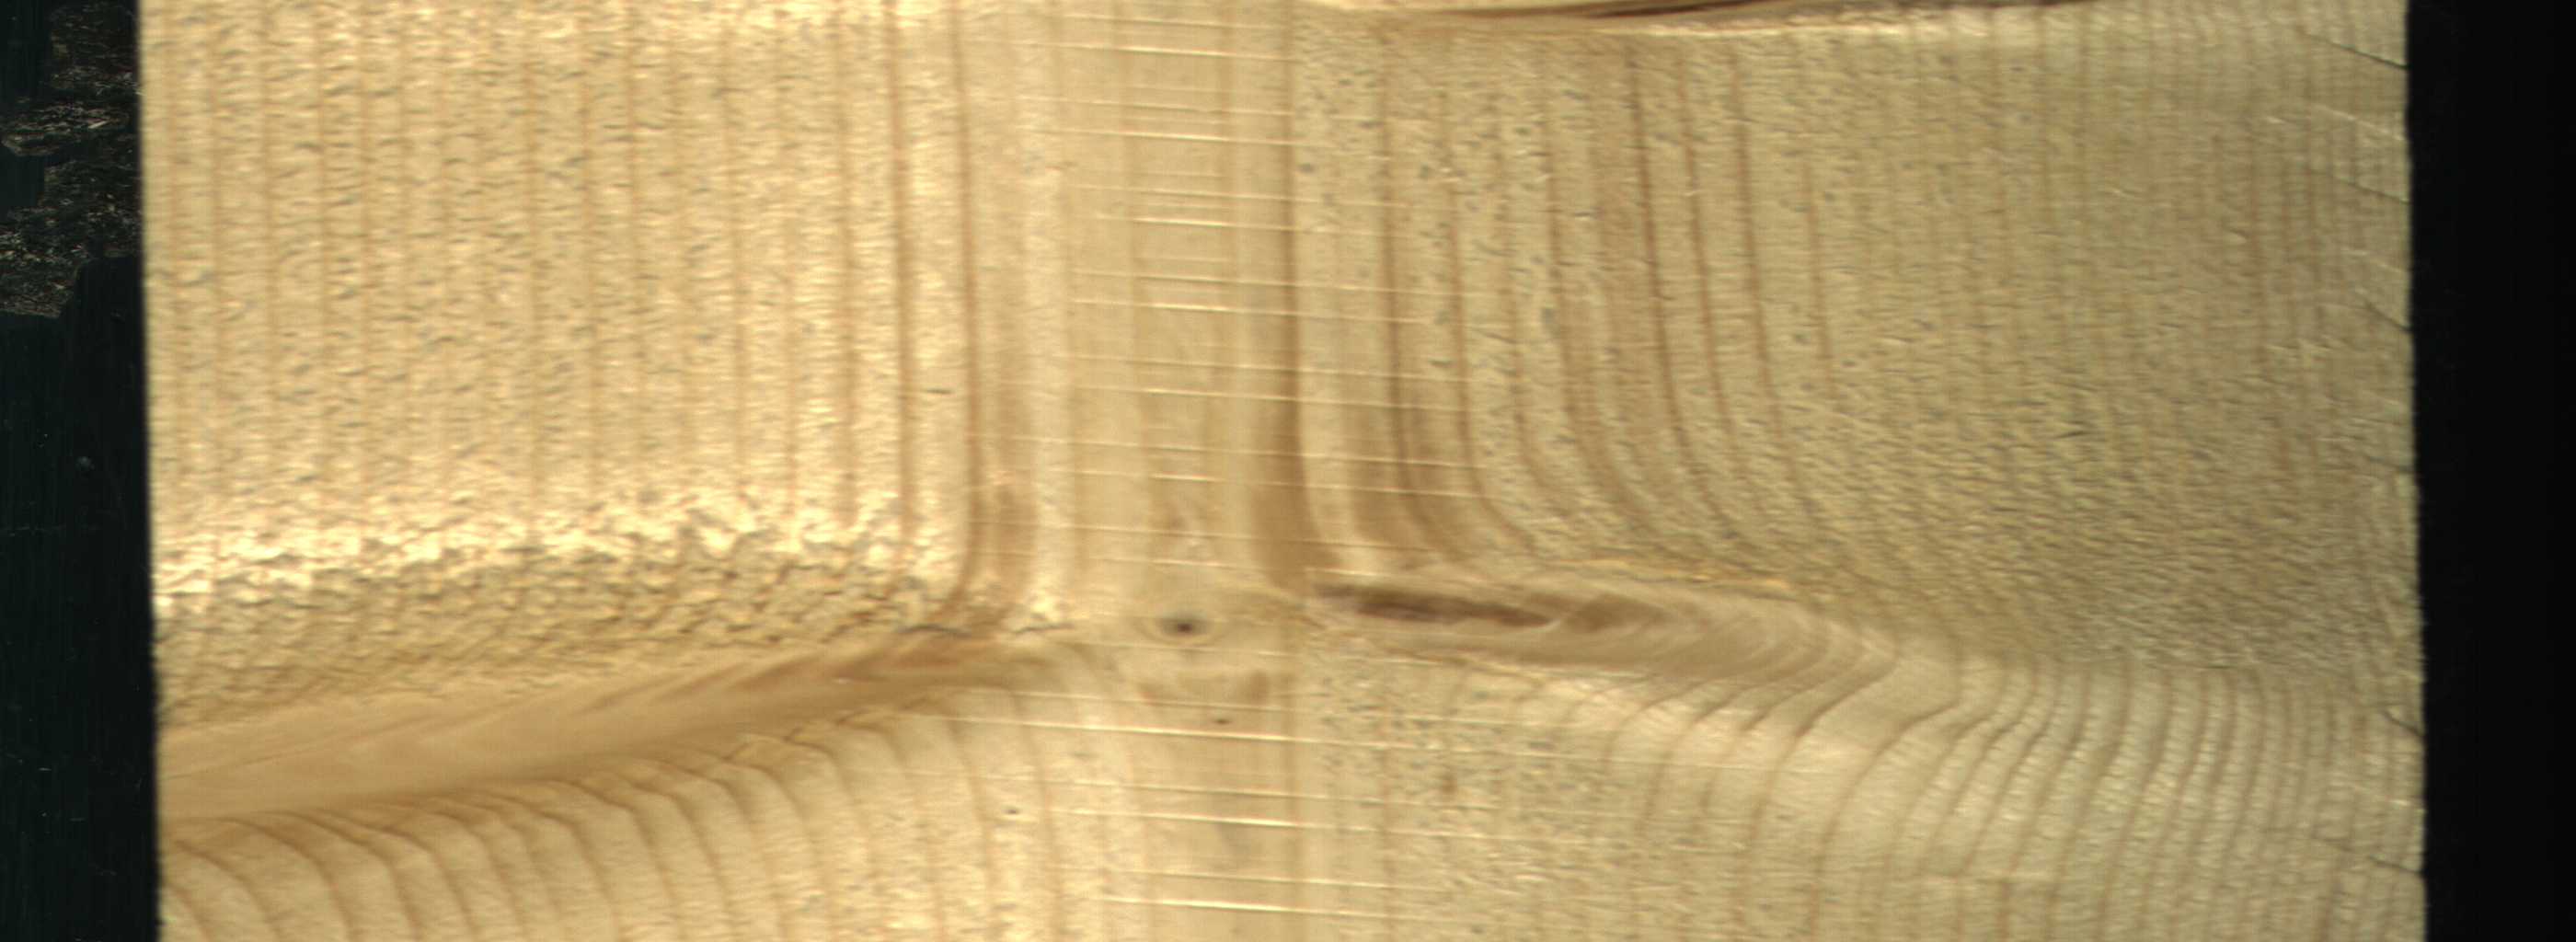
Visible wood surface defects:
Live_Knot
Live_Knot
Live_Knot
Live_Knot